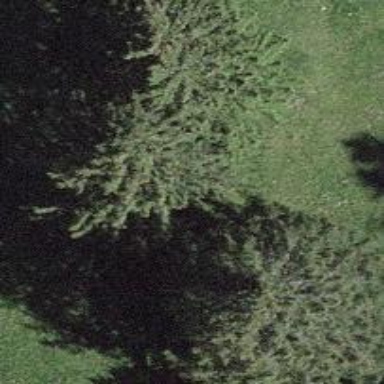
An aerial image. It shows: Beautiful tree in nature.